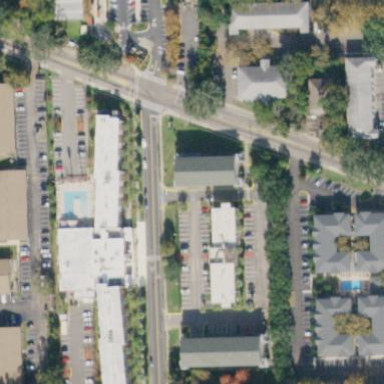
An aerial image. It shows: Image showing group of residential apartments.